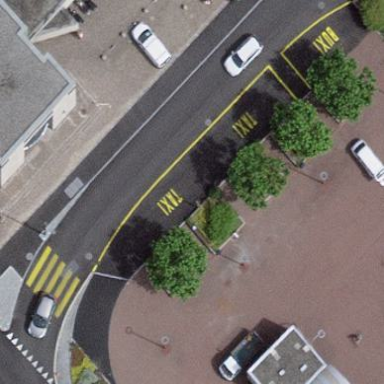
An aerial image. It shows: Taxi stand.